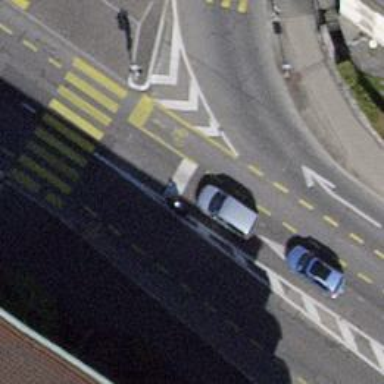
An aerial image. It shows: Primary highway with asphalt surface. There are sidewalks on both sides and designated cycle lanes.